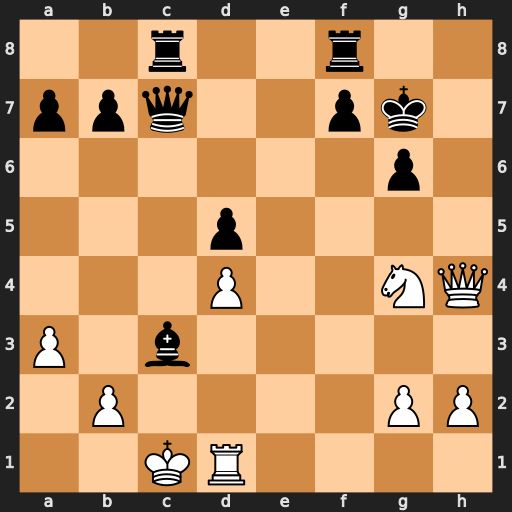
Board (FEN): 2r2r2/ppq2pk1/6p1/3p4/3P2NQ/P1b5/1P4PP/2KR4
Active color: w
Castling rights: -
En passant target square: -
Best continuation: Qh6+ Kg8 Nf6#